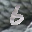
Label: 6